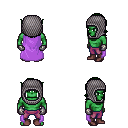
a pixel art fantasy rpg character, male body template, orc, green skin, lavender cape, magenta pants, green long bangs hairstyle, chain hood, metal gloves, maroon shoes, four views (front, back, left, right), 2x2 character sprite sheet, small pixel art, hard edges, no anti-aliasing